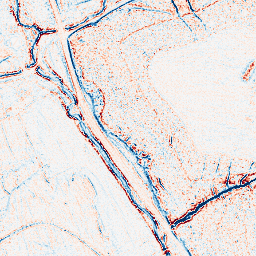
Category: edge_preserving
Decomposition family: bilateral
Decomposition parameters: d: 5
sigma_color: 50
sigma_space: 50
Upsampling method: linear_exact
Upsampling parameters: scale: 8
Upsampling scale: 8